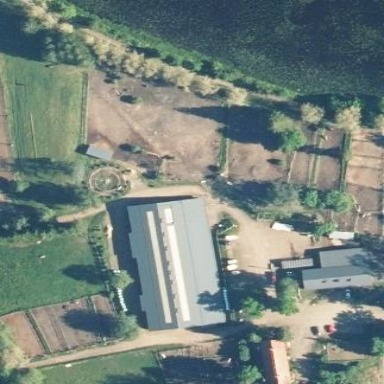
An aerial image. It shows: Stable.